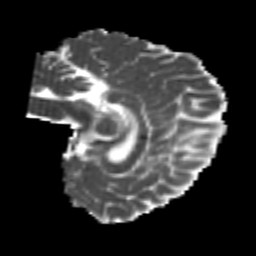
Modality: MD
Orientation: sagittal
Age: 23
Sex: female
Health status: healthy
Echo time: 0.074 s